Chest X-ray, PA view. Patient: 23 years old, sex M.
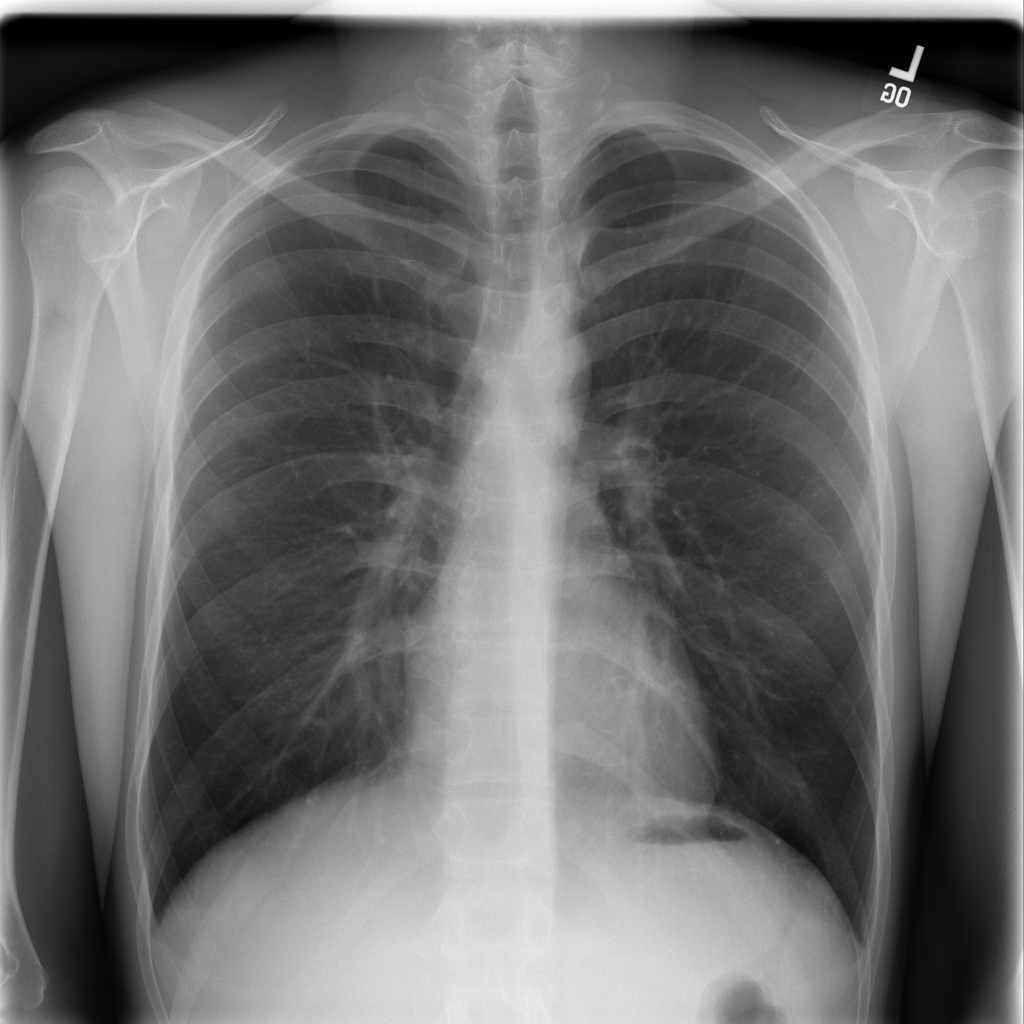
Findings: No Finding